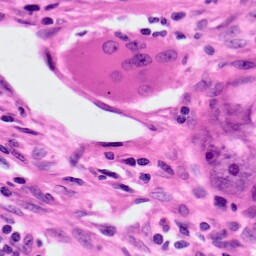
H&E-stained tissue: Lung